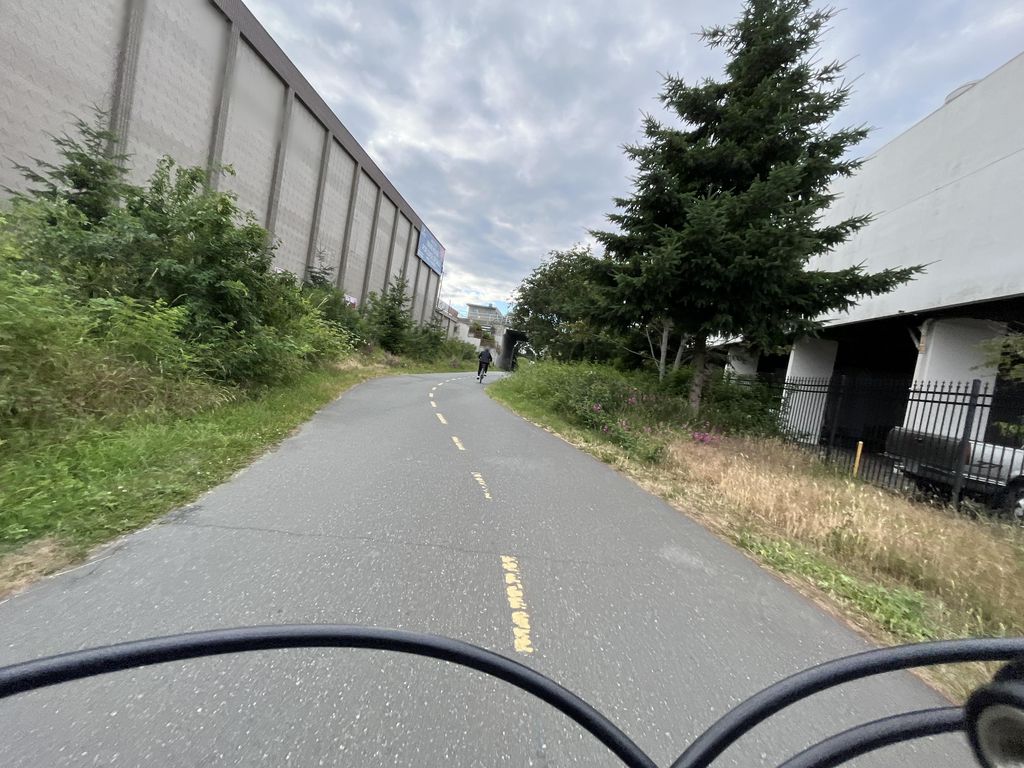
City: victoria